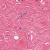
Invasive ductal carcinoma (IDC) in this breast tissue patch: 0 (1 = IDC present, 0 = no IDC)